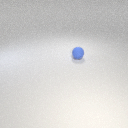
small blue rubber sphere